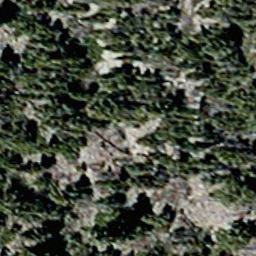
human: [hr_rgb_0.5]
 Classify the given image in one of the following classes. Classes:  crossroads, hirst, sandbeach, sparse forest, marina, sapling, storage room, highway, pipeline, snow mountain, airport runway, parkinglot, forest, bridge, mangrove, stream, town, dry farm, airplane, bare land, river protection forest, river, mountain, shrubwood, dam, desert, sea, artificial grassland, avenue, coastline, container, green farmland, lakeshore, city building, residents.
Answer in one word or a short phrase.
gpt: sparse forest